Field crop: maize
Growth stage: 2
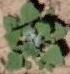
Species: chenopodium